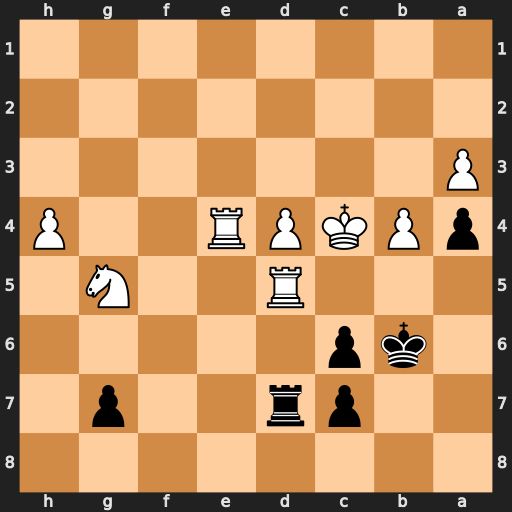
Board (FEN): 8/2pr2p1/1kp5/3R2N1/pPKPR2P/P7/8/8
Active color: b
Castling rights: -
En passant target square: -
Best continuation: cxd5+ Kd3 dxe4+